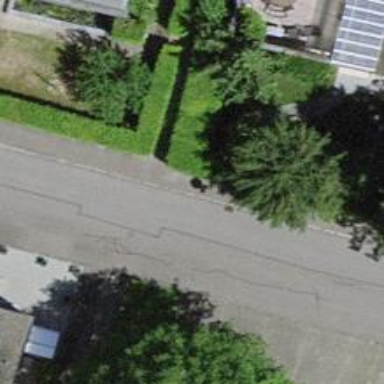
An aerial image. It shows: Kerb with raised edge.